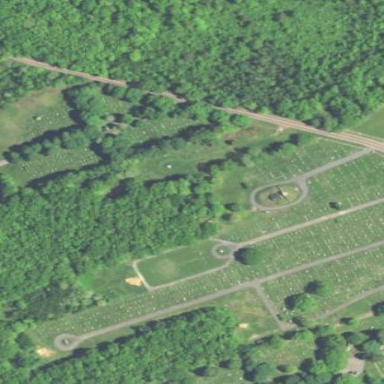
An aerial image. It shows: Cemetery.